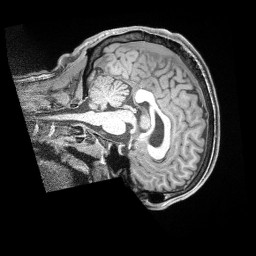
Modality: T1w
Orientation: sagittal
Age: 35
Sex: male
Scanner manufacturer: siemens
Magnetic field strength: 3 T
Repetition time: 2 s
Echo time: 0.00211 s